Question: I am curious as to how I can go about copying data from four columns in an old table and placing the data into two columns in a new table. I know that I can use the following for two old columns into one new one. But how do I do it for many columns?
'''
INSERT INTO new_table(new_column_xy)
(
SELECT old_column_x
FROM old_table
UNION ALL
SELECT old_column_y
FROM old_table
)
'''
Below is what I am trying to accomplish.

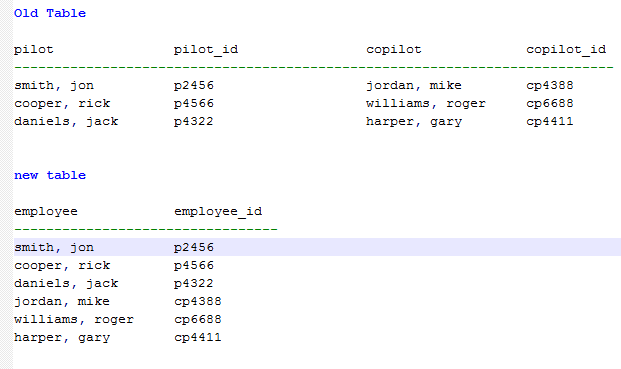
Answer: Just add the other column in your select:
'''
INSERT INTO new_table(employee, employee_id)
SELECT pilot, pilot_id
FROM old_table
UNION ALL
SELECT copilot, copilot_id
FROM old_table
'''